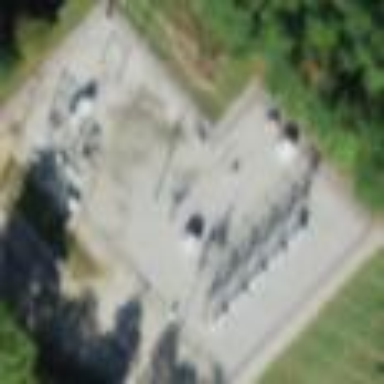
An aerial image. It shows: Distribution power substation secured by fence.